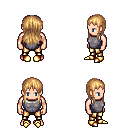
a pixel art fantasy rpg character, male body template, human, light skin, steel chest armor, gold greaves, light blonde unkempt hairstyle, gold boots, four views (front, back, left, right), 2x2 character sprite sheet, small pixel art, hard edges, no anti-aliasing